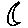
Label: moon